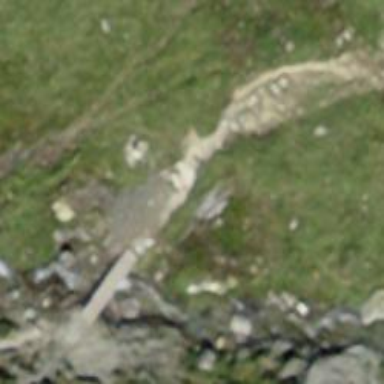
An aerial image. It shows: Path on bridge with excellent trail visibility.